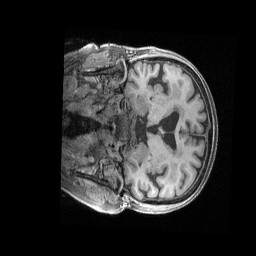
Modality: T1w
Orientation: coronal
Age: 75
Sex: female
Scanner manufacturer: siemens
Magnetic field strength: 3 T
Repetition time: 2.4 s
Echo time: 0.00228 s